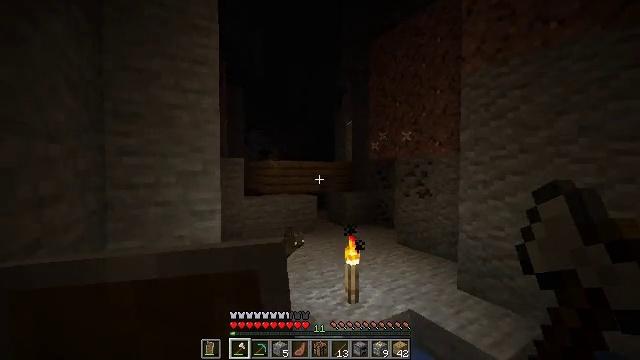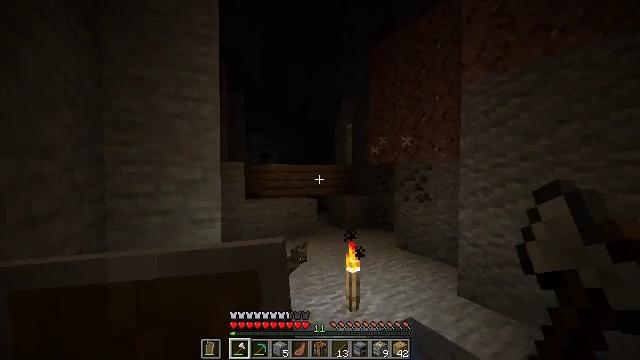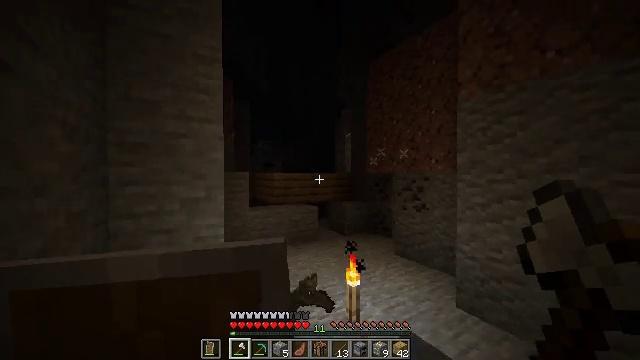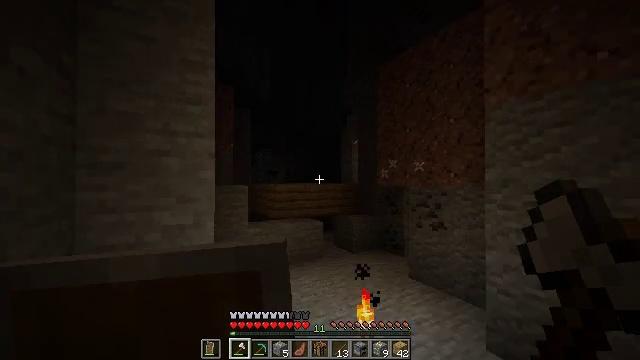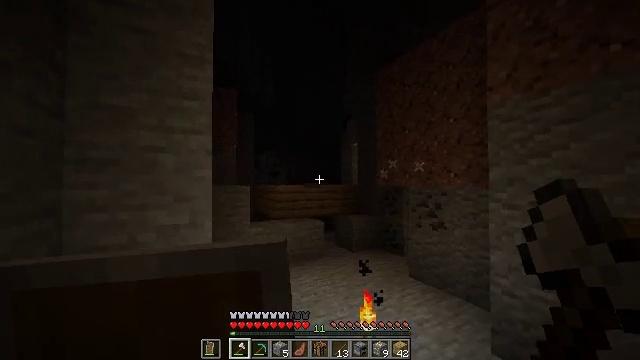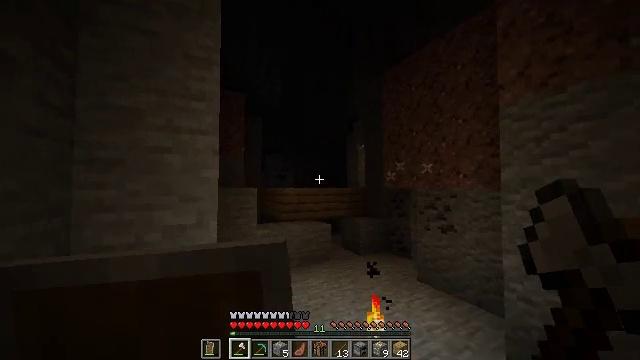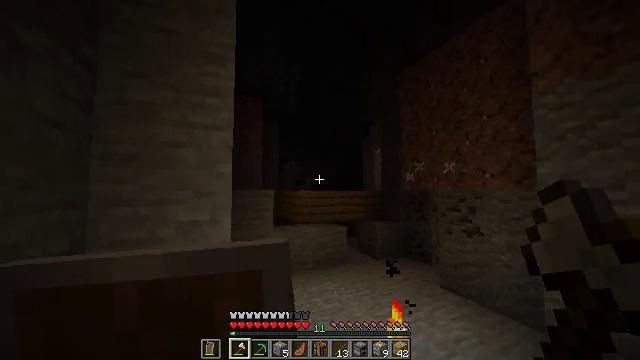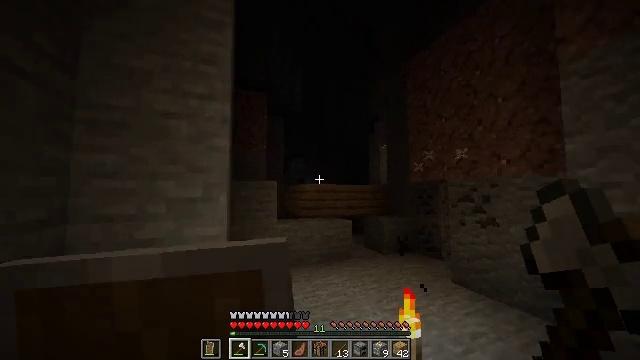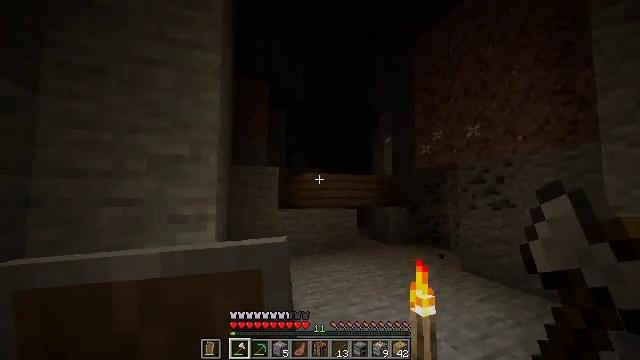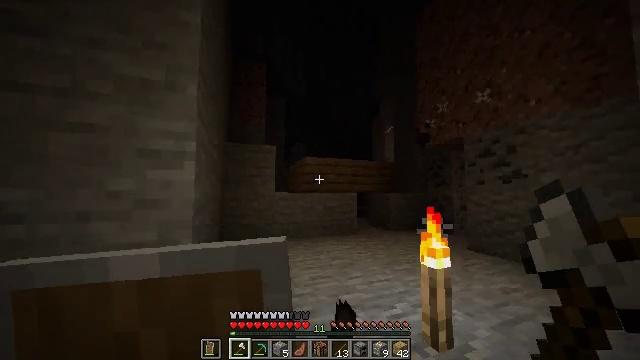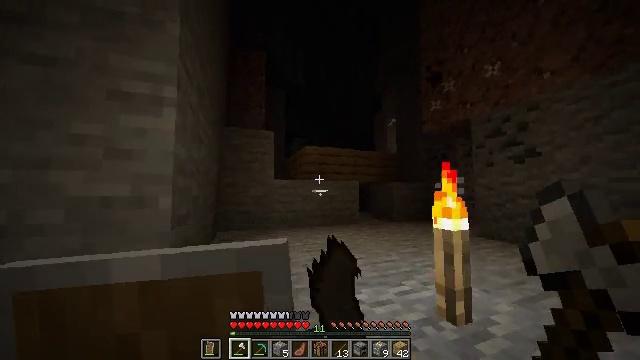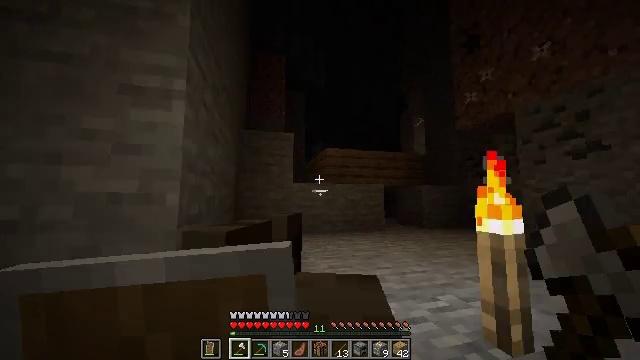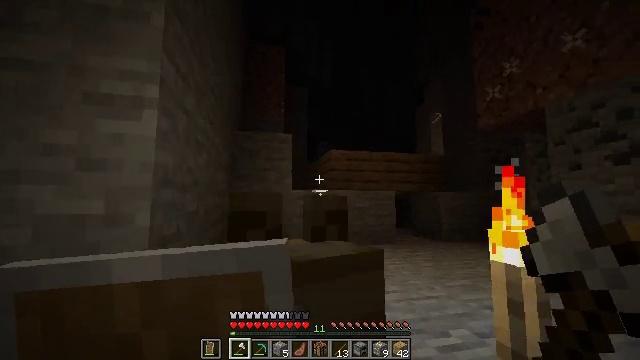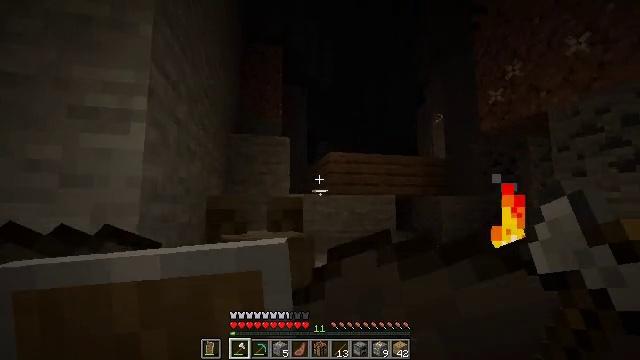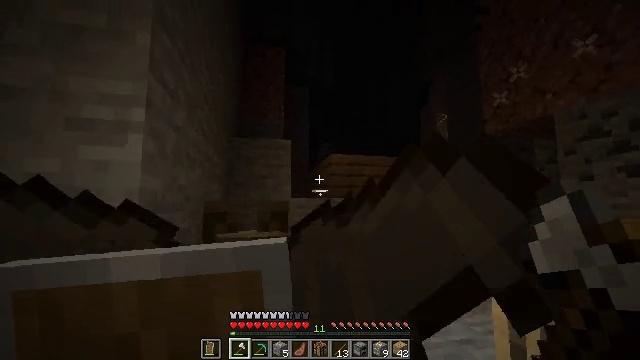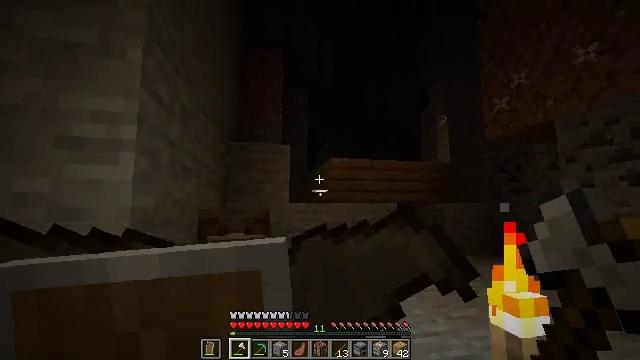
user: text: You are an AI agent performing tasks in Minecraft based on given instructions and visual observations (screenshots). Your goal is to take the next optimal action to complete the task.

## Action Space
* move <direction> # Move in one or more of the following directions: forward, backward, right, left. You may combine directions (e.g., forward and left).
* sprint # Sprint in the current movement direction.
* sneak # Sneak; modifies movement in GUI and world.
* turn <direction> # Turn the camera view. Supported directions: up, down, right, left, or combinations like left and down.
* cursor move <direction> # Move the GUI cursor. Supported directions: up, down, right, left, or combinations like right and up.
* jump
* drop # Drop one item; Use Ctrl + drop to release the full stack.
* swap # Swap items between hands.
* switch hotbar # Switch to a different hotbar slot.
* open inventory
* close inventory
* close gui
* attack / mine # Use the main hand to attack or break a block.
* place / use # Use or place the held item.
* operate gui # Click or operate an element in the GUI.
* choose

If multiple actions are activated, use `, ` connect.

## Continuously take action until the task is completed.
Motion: motion action
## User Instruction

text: Gather gravel by digging.
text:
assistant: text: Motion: move forward, sprint, jump
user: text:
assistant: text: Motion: move forward, sprint, jump
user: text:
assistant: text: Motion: move forward, sprint, turn left and up, jump
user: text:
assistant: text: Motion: move forward, sprint, jump
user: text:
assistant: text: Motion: move forward, sprint, turn left, jump
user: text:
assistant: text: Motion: move forward, sprint, turn left and up, jump
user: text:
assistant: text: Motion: move forward, sprint, turn left, jump
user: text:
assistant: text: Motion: move forward, sprint, jump
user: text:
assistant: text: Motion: move forward, sprint, jump
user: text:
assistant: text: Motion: move forward, sprint, jump
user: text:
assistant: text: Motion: move forward, sprint, turn left and up, jump
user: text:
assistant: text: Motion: move forward, sprint, turn left, jump
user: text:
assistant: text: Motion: move forward, sprint, jump
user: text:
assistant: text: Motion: move forward, sprint, jump
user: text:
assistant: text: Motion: move forward, sprint, jump
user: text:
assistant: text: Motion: move forward, sprint, turn left, jump
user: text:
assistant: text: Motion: move forward, sprint, jump
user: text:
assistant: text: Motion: move forward, sprint, jump
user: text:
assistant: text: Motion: move forward, sprint, jump
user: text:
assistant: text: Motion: move forward, sprint, jump
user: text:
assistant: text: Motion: move forward, sprint
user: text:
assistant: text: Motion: move forward, sprint
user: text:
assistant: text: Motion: move forward, sprint
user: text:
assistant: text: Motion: move forward, sprint
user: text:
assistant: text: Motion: move forward, sprint
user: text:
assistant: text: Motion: move forward, sprint
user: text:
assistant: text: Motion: move forward, sprint
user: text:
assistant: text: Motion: move forward, sprint
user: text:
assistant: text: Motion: move forward, sprint
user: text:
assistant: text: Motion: move forward, sprint, turn down